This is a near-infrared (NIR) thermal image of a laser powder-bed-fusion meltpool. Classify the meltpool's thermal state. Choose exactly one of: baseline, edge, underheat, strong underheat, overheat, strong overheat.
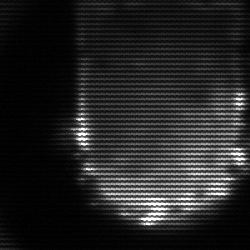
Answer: baseline